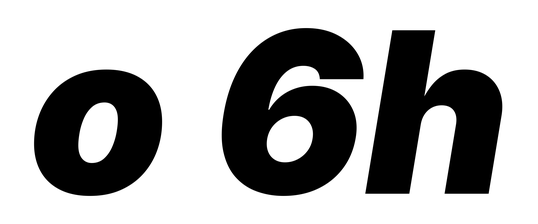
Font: Inter-Italic_Black_Italic